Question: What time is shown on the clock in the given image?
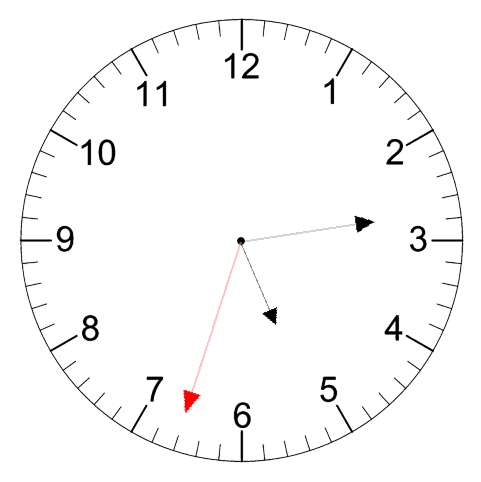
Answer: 05:13:33